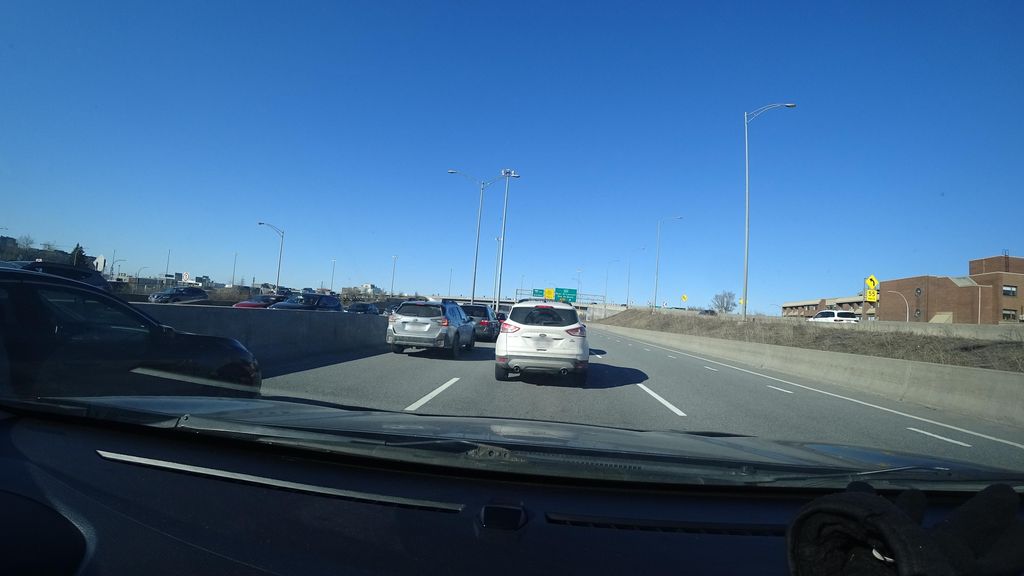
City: montreal